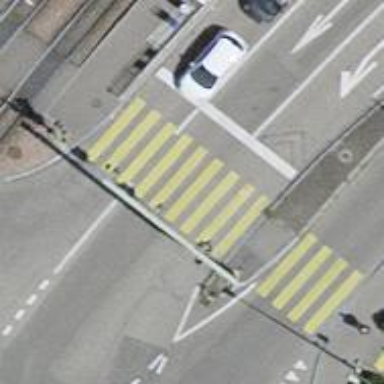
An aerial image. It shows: Road crossing with traffic signals.